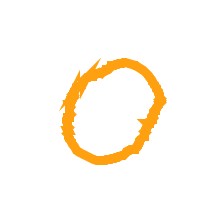
Shape: circle